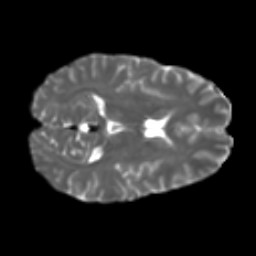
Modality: T2w
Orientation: axial
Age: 30
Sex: male
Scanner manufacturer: ge
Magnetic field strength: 3 T
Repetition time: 7.8 s
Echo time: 0.0609 s